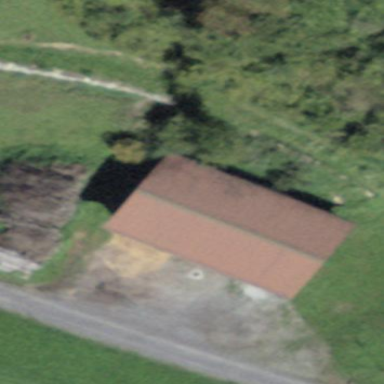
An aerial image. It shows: View of roof of building.